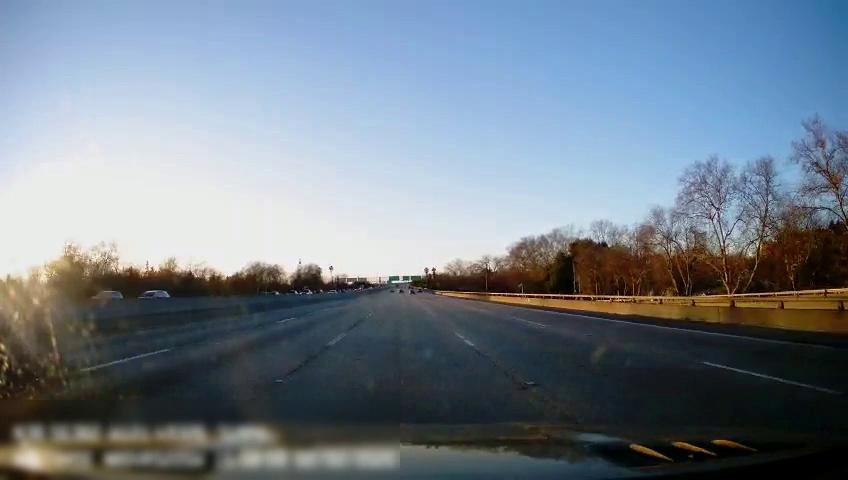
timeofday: Day
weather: Sunny
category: Drivable Space
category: Vehicles | SUV
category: Vehicles | SUV
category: Vehicles | Car
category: Vehicles | Car
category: Lanes | Current Lane
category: Lanes | Current Lane
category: Lanes | Alternate Lane
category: Lanes | Alternate Lane
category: Lanes | Alternate Lane